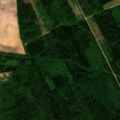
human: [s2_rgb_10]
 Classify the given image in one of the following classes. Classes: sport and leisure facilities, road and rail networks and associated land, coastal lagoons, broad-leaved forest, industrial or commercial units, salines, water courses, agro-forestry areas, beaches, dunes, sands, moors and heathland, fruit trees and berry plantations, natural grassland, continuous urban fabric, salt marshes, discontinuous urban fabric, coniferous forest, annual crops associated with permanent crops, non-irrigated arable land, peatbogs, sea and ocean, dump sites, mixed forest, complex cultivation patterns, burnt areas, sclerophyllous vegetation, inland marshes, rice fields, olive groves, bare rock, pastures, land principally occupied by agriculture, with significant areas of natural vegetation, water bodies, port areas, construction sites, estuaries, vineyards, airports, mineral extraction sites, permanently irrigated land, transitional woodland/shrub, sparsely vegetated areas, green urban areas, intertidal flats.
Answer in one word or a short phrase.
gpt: non-irrigated arable land, broad-leaved forest, mixed forest, transitional woodland/shrub